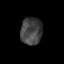
Tissue: skin
Cell type: Epithelial cells
Senescence score: 0.2666
Nuclear area (px): 576
Mean DAPI intensity: 66.46